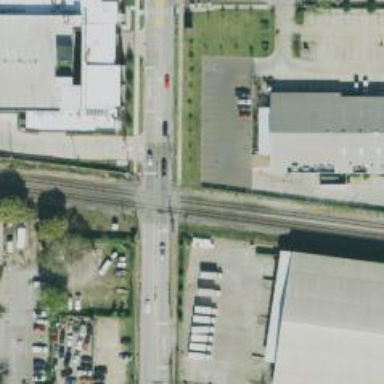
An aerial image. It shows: Level crossing along the railway.